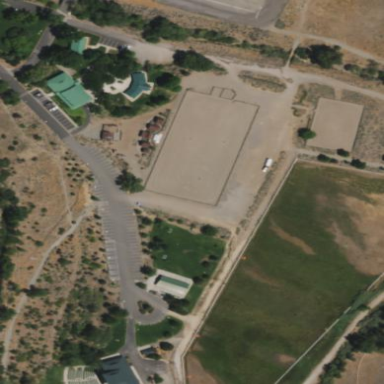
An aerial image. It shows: Equestrian sports pitch with dirt surface.